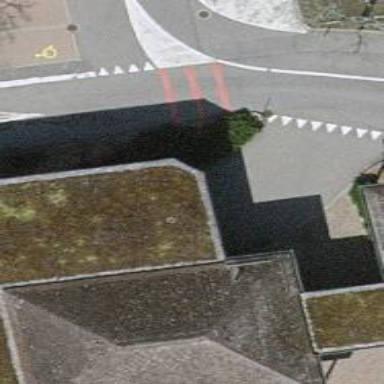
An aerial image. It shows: Parking entrance.